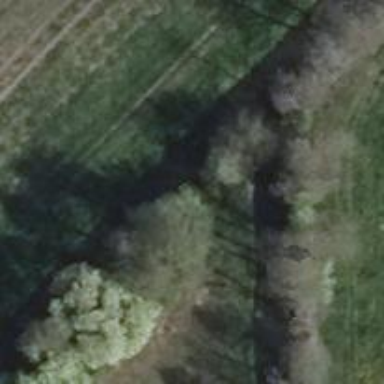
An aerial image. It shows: Row of trees in natural setting.